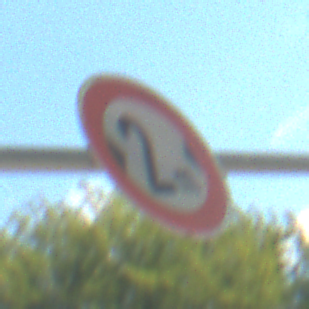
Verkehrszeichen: TatsaechlicheBreite2
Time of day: MorningAfternoon
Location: Outdoor (Nature)
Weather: PartlyCloudy
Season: NotSpecified
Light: Natural